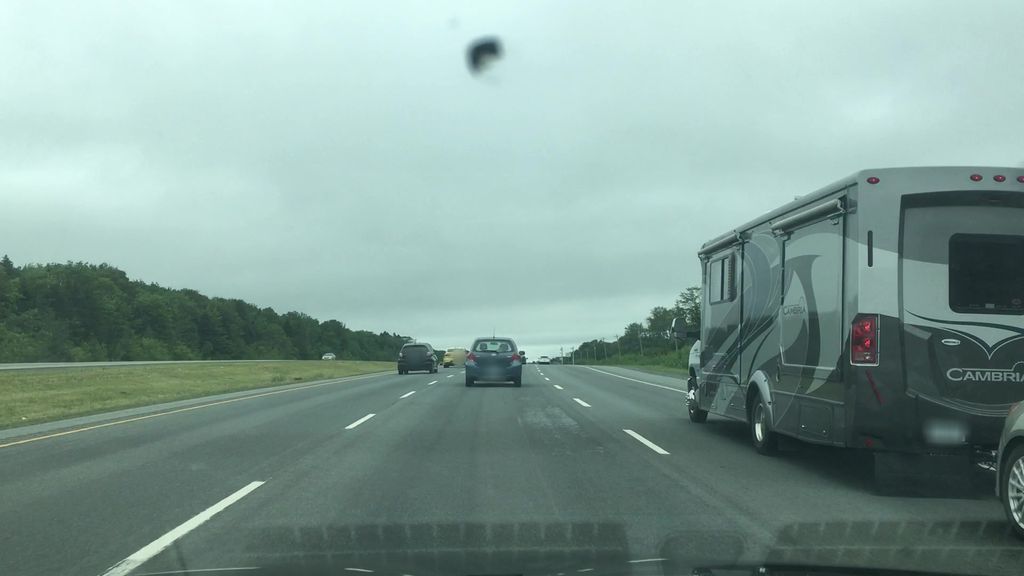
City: halifax